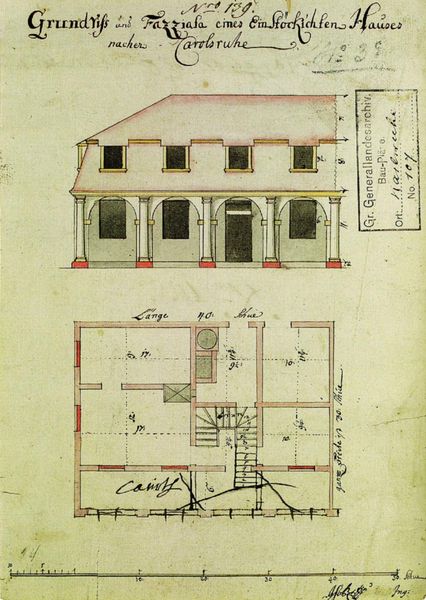
Titel: Entwurf für ein Wohnhaus für die Stadtneugründung Karlsruhe
Künstler: Jakob Friedrich von Batzendorf
Schlagwörter: weiß, gelb, grün, fenster, grau, schwarz, säulen, tür, zeichnung, zimmer, dach, gebäude, haus, rot, hochformat, masse, architektur, blatt, rosa, schrift, papier, bogen, giebel, rundbogen, treppe, umriss, bögen, eingang, arkade, dachfenster, gauben, druck, text, beschriftung, stempel, räume, entwurf, arkaden, mansarde, plan, bau, grundriss, bauwerk, massstab, aufriss, bauplan, architekt, zweigeschossig, lageplan, karlsruhe, blaupause, zmmer, zimmerverteilung, frontsicht, fenster tür, änderung, bestandsstempel, fazziala, mansahre